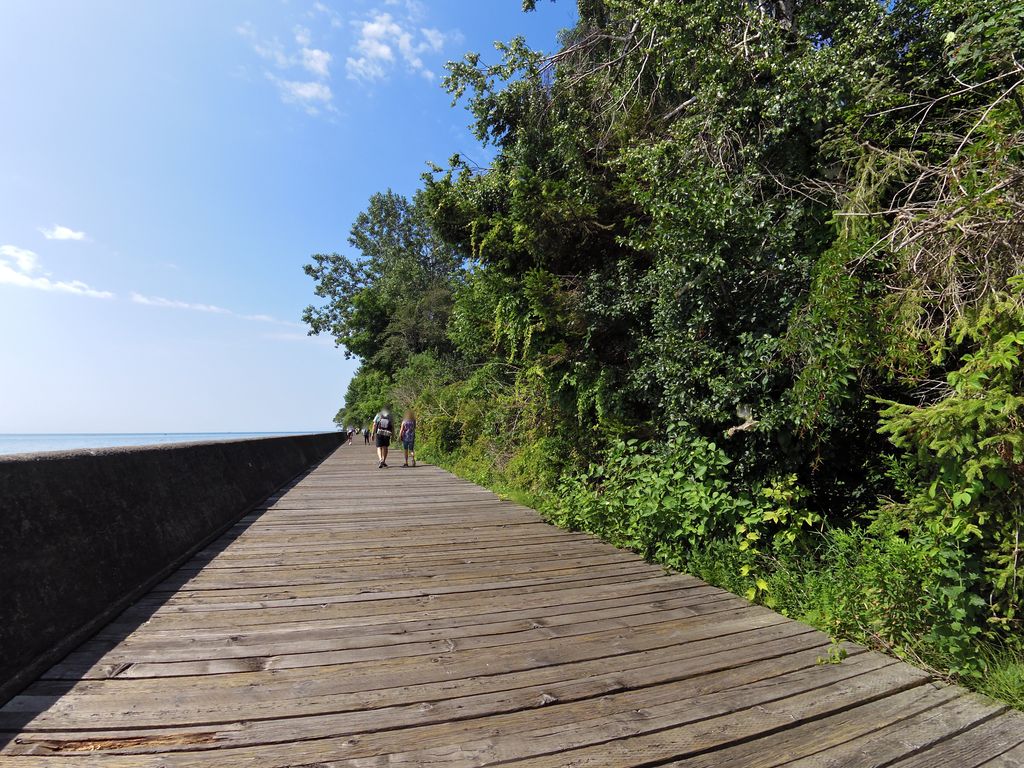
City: toronto